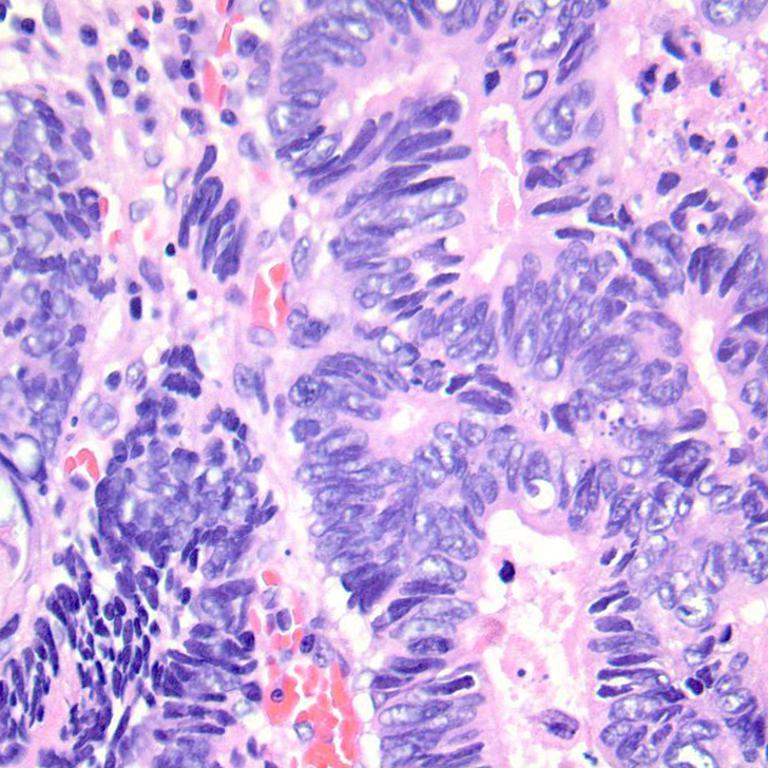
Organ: colon
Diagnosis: adenocarcinomas